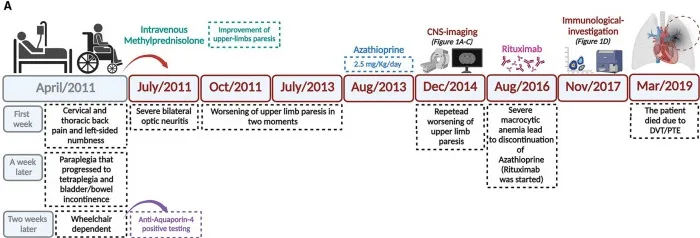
Clinical history and hypothesis on the involvement of cytotoxic T- and B- subsets during AQP4-positive NMOSD physiopathology. (B) Th17 subsets (expressing IL-17), innate cells, and complement system may promote peripheral inflammation, eventually disrupting the blood-brain barrier (BBB) during AQP4-positive NMOSD pathogenesis. Considering well-established pathophysiological mechanisms during disease, approved monoclonal antibodies used to treat NMOSD are shown. We hypothesize that cytotoxic (CD8+ and CD4+) T- and . Subsets may also support BBB damage by expressing, and . Releasing serine-protease granzyme-. GzmB). Thus, once AQP4-IgG antibodies enter the central nervous system (CNS), they bind with astrocyte end-feet characterizing a primarily astrocytopathy. Deposition of complement factors is also observed (C1q, among other factors) and terminally leads to the formation of membrane attack complex (MAC). Reactive astrocytes can release pro-inflammatory cytokines (eg, IL-1, IL-6, TNF-alpha) upon stimulation. Eosinophils, neutrophils, and other innate cells (eg, macrophages, not shown) are also implicated in the oligodendrocyte and neuronal loss secondarily to the astrocytopathy. Created with Biorender. Com.
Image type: chart (chart)